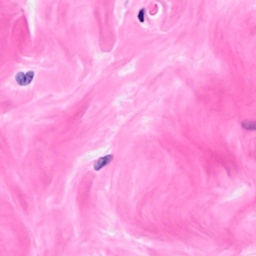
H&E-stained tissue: Breast